Interaction volume radius: 5 \u00c5
Interaction volume height: 30 \u00c5
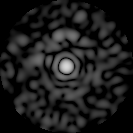
Disorder parameter: 0.7748